Question: I am trying to have my forms float right, so that it looks neat when everything is placed next to each other, and it works fine, EXCEPT for the first 2? That is what weirds me out? It works great after the first 2. Here is a screenshot that says it all and my HTML code
'''
<head>
<title>New user</title>
<style type="text/css">
#form_container {
width: 25%;
}
#form_container input {
float: right;
clear: both;
}
</style>
</head>
<body>
<div id="form_container">
<form action="" method="post">
Username: <input type="text" name="username" value="" /><br />
Password: <input type="text" name="username" value="" /><br />
Password again: <input type="text" name="username" value="" /><br />
Password triple: <input type="text" name="username" value="" /><br />
</form>
</div>
</body>
'''

Why is there that "space" between the first and second ones?
Thanks on advance everyone!
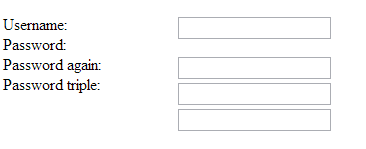
Answer: It's simply because you are asking for a password 3 times.. the markup doesn't like that and throws a random gap at you.
In all seriousness, there are a few ways to fix this.. the easiest is to set 'clear:both' on the 'br'.. that was causing the gap.
<URL>
'''
br {
clear:both;
}
'''
Also, remove 'clear:both' from '#form_container input' as that isn't needed anymore.
'''
#form_container input {
float: right;
}
'''
I'd also suggest adding a 'label' to each input for validation purposes.